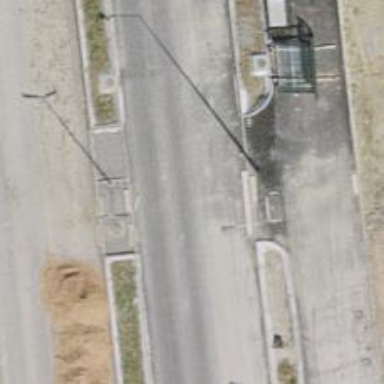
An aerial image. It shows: Crossing with traffic signals.